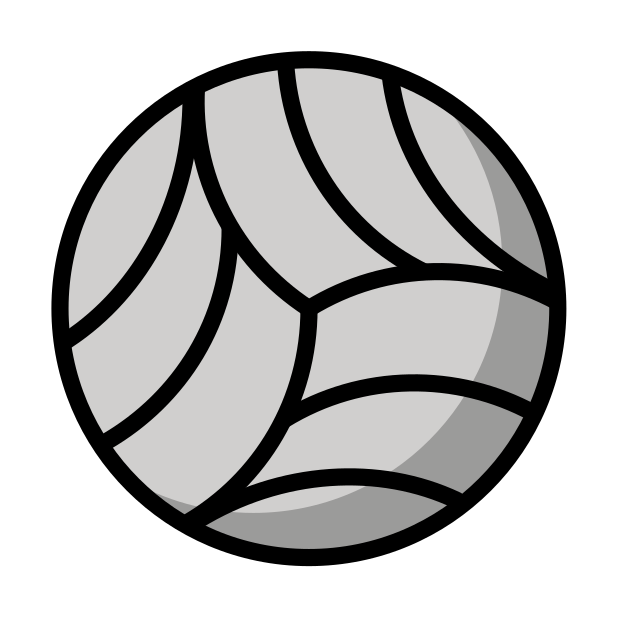
volleyball